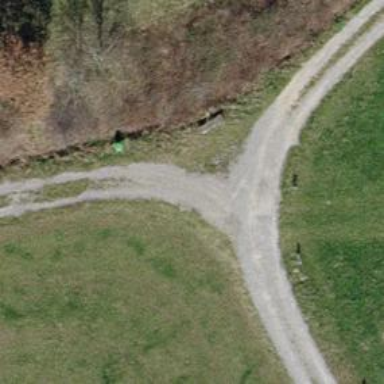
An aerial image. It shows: Bench.